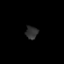
Tissue: prostate
Cell type: T cells
Senescence score: 0.7333
Nuclear area (px): 155
Mean DAPI intensity: 46.6